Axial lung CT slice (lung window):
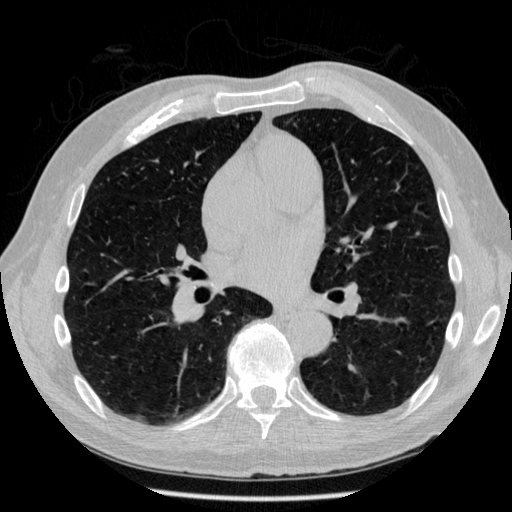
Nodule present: no